Interaction volume radius: 5 \u00c5
Interaction volume height: 10 \u00c5
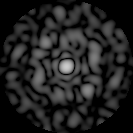
Disorder parameter: 0.823